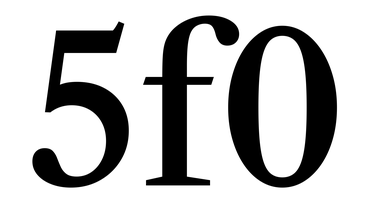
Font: LibreCaslonText_Medium